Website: lowes
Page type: billing-address
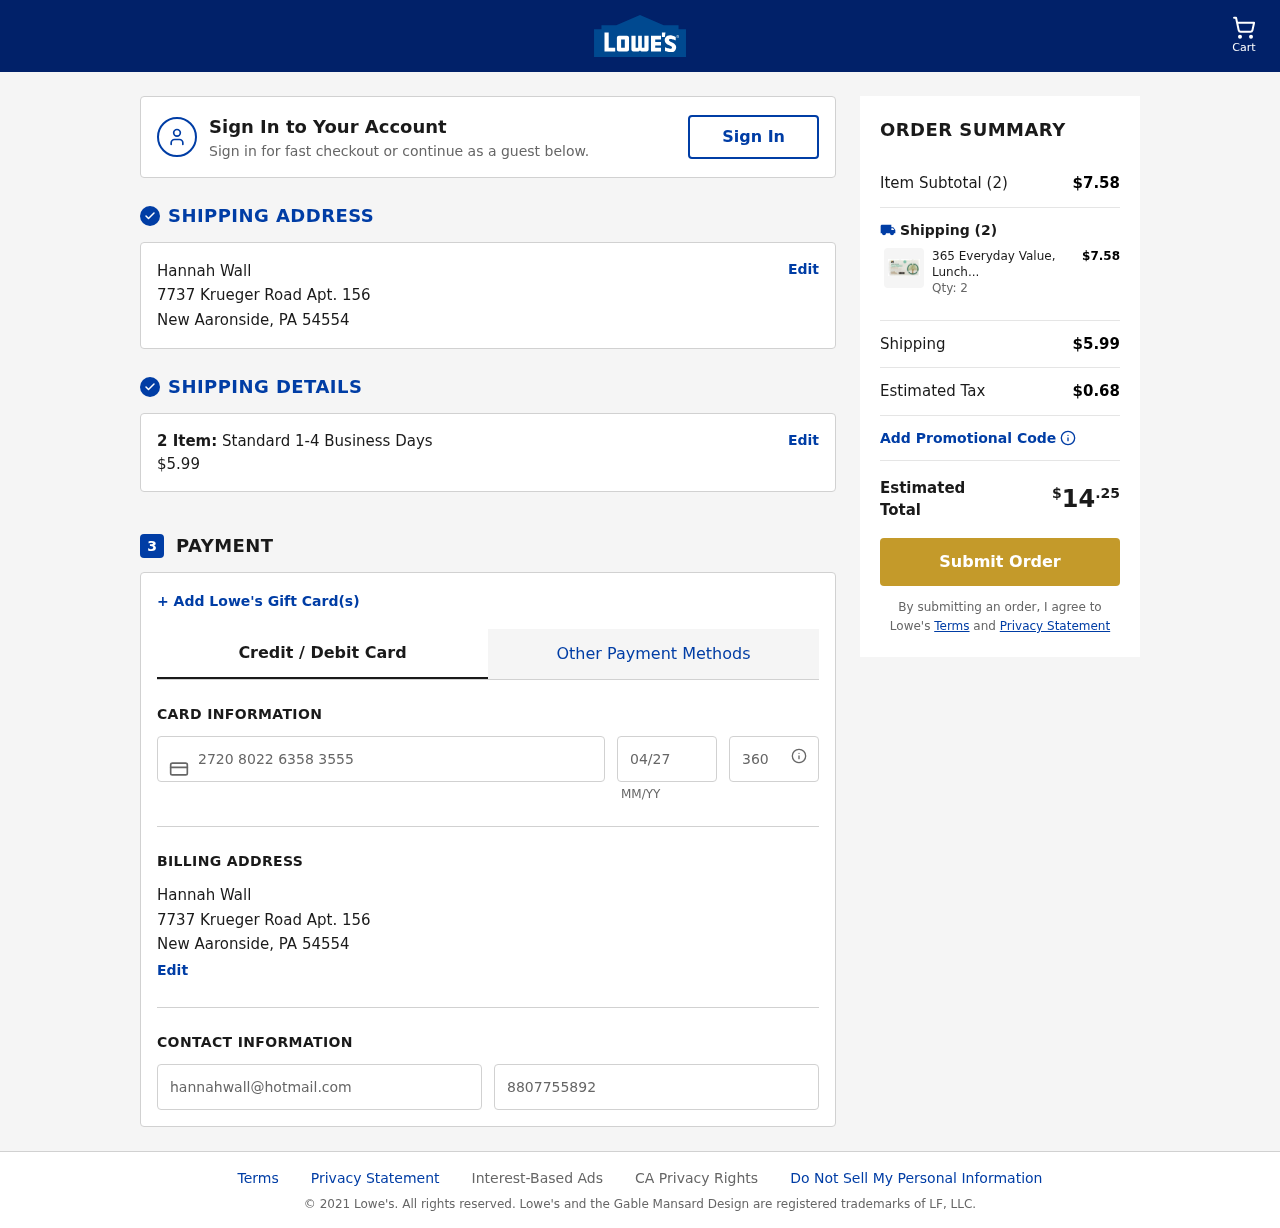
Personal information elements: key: PII_CARD_CVV
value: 360
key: PII_CARD_EXPIRY
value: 04/27
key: PII_CARD_NUMBER
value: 2720 8022 6358 3555
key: PII_CITY
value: New Aaronside
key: PII_EMAIL
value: hannahwall@hotmail.com
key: PII_FULLNAME
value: Hannah Wall
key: PII_PHONE
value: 8807755892
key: PII_POSTCODE
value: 54554
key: PII_STATE_ABBR
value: PA
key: PII_STREET
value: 7737 Krueger Road Apt. 156
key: PII_FULLNAME2
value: Hannah Wall
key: PII_STREET2
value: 7737 Krueger Road Apt. 156
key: PII_CITY2
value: New Aaronside
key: PII_STATE_ABBR2
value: PA
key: PII_POSTCODE2
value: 54554
Product elements: key: PRODUCT1_NAME
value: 365 Everyday Value, Lunch Napkins, 200 ct
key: PRODUCT1_PRICE
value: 3.79
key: PRODUCT1_QUANTITY
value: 2
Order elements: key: ORDER_NUM_ITEMS
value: Cart
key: ORDER_NUM_ITEMS
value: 2 Item:
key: ORDER_NUM_ITEMS
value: Item Subtotal (2)
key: ORDER_SHIPPING_COST
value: $5.99
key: ORDER_SUBTOTAL
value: $7.58
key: ORDER_TAX
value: $0.68
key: ORDER_TOTAL
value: $14.25